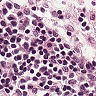
Metastatic tissue present: no